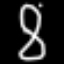
Label: hourglass